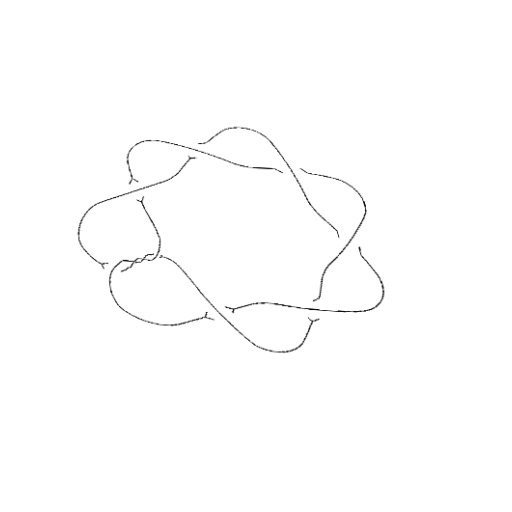
Crossing number: 10